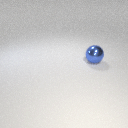
large blue metal sphere